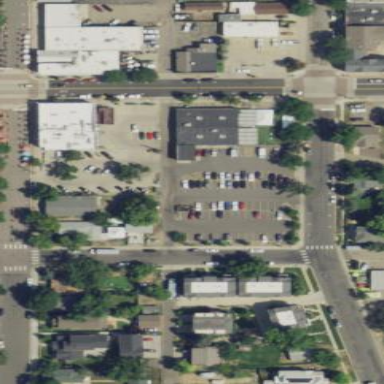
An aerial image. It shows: Parking area.